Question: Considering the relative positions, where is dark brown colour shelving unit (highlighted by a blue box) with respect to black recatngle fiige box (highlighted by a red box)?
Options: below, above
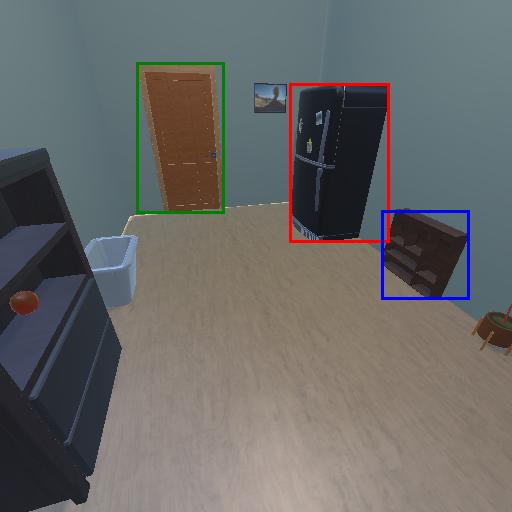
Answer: below